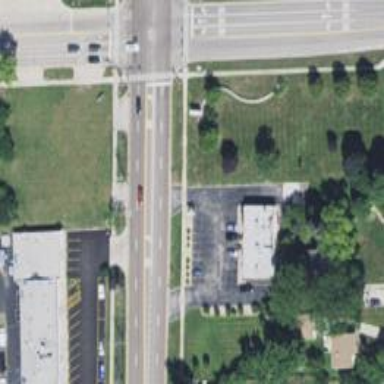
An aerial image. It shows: Secondary road with asphalt surface and separate sidewalk.